Question: I have the problem that when i scrolling down the listview the hidden images shown...how this problem solved...?? Thanks in advance...

and this is my code:-
@Override
public View getView(final int position, View convertView, ViewGroup parent)
{
'''
View v = convertView;
if(v==null)
{
LayoutInflater li = (LayoutInflater) getSystemService(Context.LAYOUT_INFLATER_SERVICE);
v=li.inflate(R.layout.custom_row,parent,false);
}
TextView Title = (TextView) v.findViewById(R.id.custom_text);
final RelativeLayout content = (RelativeLayout) v.findViewById(R.id.main);
final ImageView img1 =(ImageView) v.findViewById(R.id.cust_img);
final BinForAll listitem = mList.get(position);
Title.setText(listitem.getTxt());
//Desc.setText(listitem.getDesc());
content.setOnClickListener(new OnClickListener()
{
public void onClick(View arg0)
{
if(img1.getVisibility()==View.VISIBLE && count>=0)
{
count++;
img1.setVisibility(View.GONE);
m1.remove(mList.get(position).getTxt());
Log.d("remove", mList.get(position).getTxt());
}
else if(img1.getVisibility()==View.GONE && count>0)
{
count--;
img1.setVisibility(View.VISIBLE);
m1.add(mList.get(position).getTxt());
Log.d("add", mList.get(position).getTxt());
}
else
{
Toast.makeText(getApplicationContext(), "You can not add more than 10 values..", 1).show();
}
}
});
'''
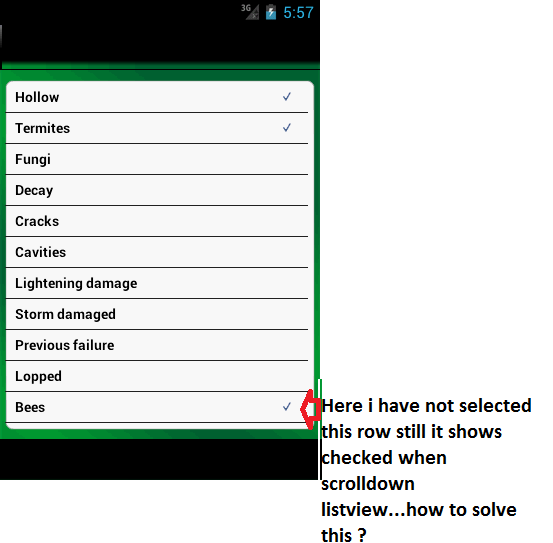
Answer: ListView always reuses views. So you should check that the view is in appropriate state each time you prepare the view for the ListView via 'Adapter.getView(final int position, View convertView, ViewGroup parent)'.
In order to solve your problem you can persist visibility state in your 'final BinForAll listitem = mList.get(position);' object (just add boolean feald to the BinForAll class) and rewrite your getView method as following:
'''
@Override
public View getView(final int position, View convertView, ViewGroup parent) {
View v = convertView;
if(v==null)
{
LayoutInflater li = (LayoutInflater) getSystemService(Context.LAYOUT_INFLATER_SERVICE);
v=li.inflate(R.layout.custom_row,parent,false);
}
TextView Title = (TextView) v.findViewById(R.id.custom_text);
final RelativeLayout content = (RelativeLayout) v.findViewById(R.id.main);
final ImageView img1 =(ImageView) v.findViewById(R.id.cust_img);
final BinForAll listitem = mList.get(position);
Title.setText(listitem.getTxt());
// each time set visibility for your image view
img1.setVisibility(listitem.isVisible() ? View.VISIBLE : View.GONE);
//Desc.setText(listitem.getDesc());
content.setOnClickListener(new OnClickListener()
{
public void onClick(View arg0)
{
if(img1.getVisibility()==View.VISIBLE && count>=0)
{
count++;
img1.setVisibility(View.GONE);
// save visibility state
listitem.setVisible(false);
m1.remove(mList.get(position).getTxt());
Log.d("remove", mList.get(position).getTxt());
}
else if(img1.getVisibility()==View.GONE && count>0)
{
count--;
img1.setVisibility(View.VISIBLE);
// save visibility state
listitem.setVisible(true);
m1.add(mList.get(position).getTxt());
Log.d("add", mList.get(position).getTxt());
}
else
{
Toast.makeText(getApplicationContext(), "You can not add more than 10 values..", 1).show();
}
}
});
'''